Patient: sex F, age 56
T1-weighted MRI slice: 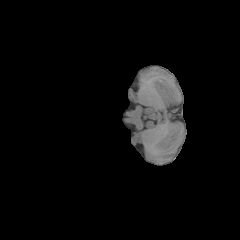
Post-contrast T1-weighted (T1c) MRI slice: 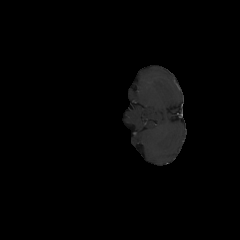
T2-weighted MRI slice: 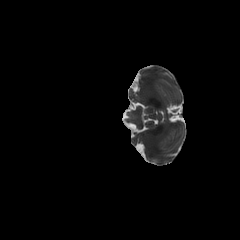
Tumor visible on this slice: no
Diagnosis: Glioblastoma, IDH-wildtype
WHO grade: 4